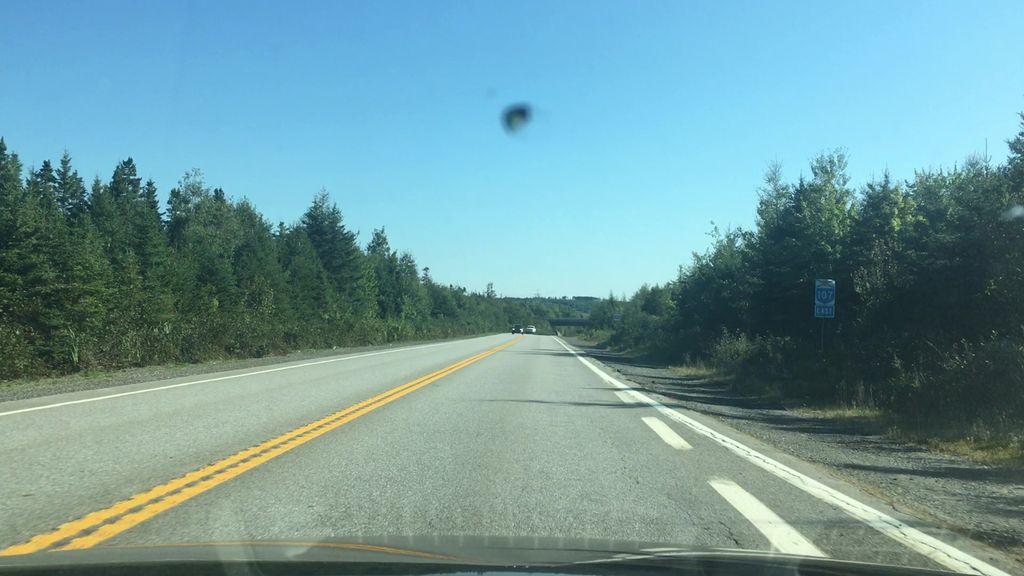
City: halifax